Question: Using the following data:
'''
> mytable<-read.delim("mytable.csv",sep=",",header=T)
> class(mytable)
[1] "data.frame"
> mytable
count lang1 lang2
1 908446 ar ar
2 96 ar bg
3 73 ar bo
4 2 ar chr
5 61 ar da
6 1282 ar de
7 84 ar el
8 28067 ar en
9 1178 ar es
10 962 ar et
11 25945 ar fa
12 100 ar fi
13 765 ar fr
14 18 ar he
15 1 ar hi
16 1036 ar ht
17 267 ar hu
18 17 ar hy
19 3306 ar id
20 23 ar is
21 262 ar it
22 1 ar iu
23 265 ar ja
24 46 ar ka
25 400 ar ko
26 43 ar lt
27 160 ar lv
28 1 ar my
29 1539 ar nl
30 28 ar no
31 558362 ar none
32 507 ar pl
33 847 ar pt
34 577 ar ru
35 369 ar sk
36 309 ar sl
37 127 ar sv
38 1 ar ta
39 9 ar th
40 911 ar tl
41 585 ar tr
42 3 ar uk
43 46861 ar und
44 6499 ar ur
45 2245 ar vi
46 17 ar zh
47 13 ca ar
48 1 ca bg
49 27 ca da
50 100 ca de
51 946 ca en
52 8840 ca es
53 56 ca et
54 15 ca fi
55 912 ca fr
56 97 ca ht
57 64 ca hu
58 96 ca id
59 8 ca is
60 556 ca it
61 12 ca ja
62 2 ca ko
63 13 ca lt
64 58 ca lv
65 47 ca nl
66 6 ca no
67 7729 ca none
68 26 ca pl
69 1032 ca pt
70 10 ca ru
71 62 ca sk
72 57 ca sl
73 32 ca sv
74 93 ca tl
75 39 ca tr
76 275 ca und
77 53 ca vi
78 14 cs ar
79 33 cs bg
80 1 cs da
81 64 cs de
82 1729 cs en
83 162 cs es
84 47 cs et
85 6 cs fi
86 39 cs fr
87 27 cs ht
88 28 cs hu
89 30 cs id
90 2 cs is
91 30 cs it
92 5 cs ja
93 12 cs lt
94 26 cs lv
95 18 cs nl
96 790 cs none
97 77 cs pl
98 86 cs pt
99 366 cs ru
100 1497 cs sk
101 83 cs sl
102 2 cs sv
103 26 cs tl
104 16 cs tr
105 1 cs uk
106 186 cs und
107 60 cs vi
108 3 cs zh
'''
I'd like the similar counts to be clustered closer together in the following solution:
'''
> Xmytable<-xtabs(mytable$count ~ mytable$lang1 + mytable$lang2, mytable)
> heatmap(Xmytable)
'''

So here are my questions:
Thanks!
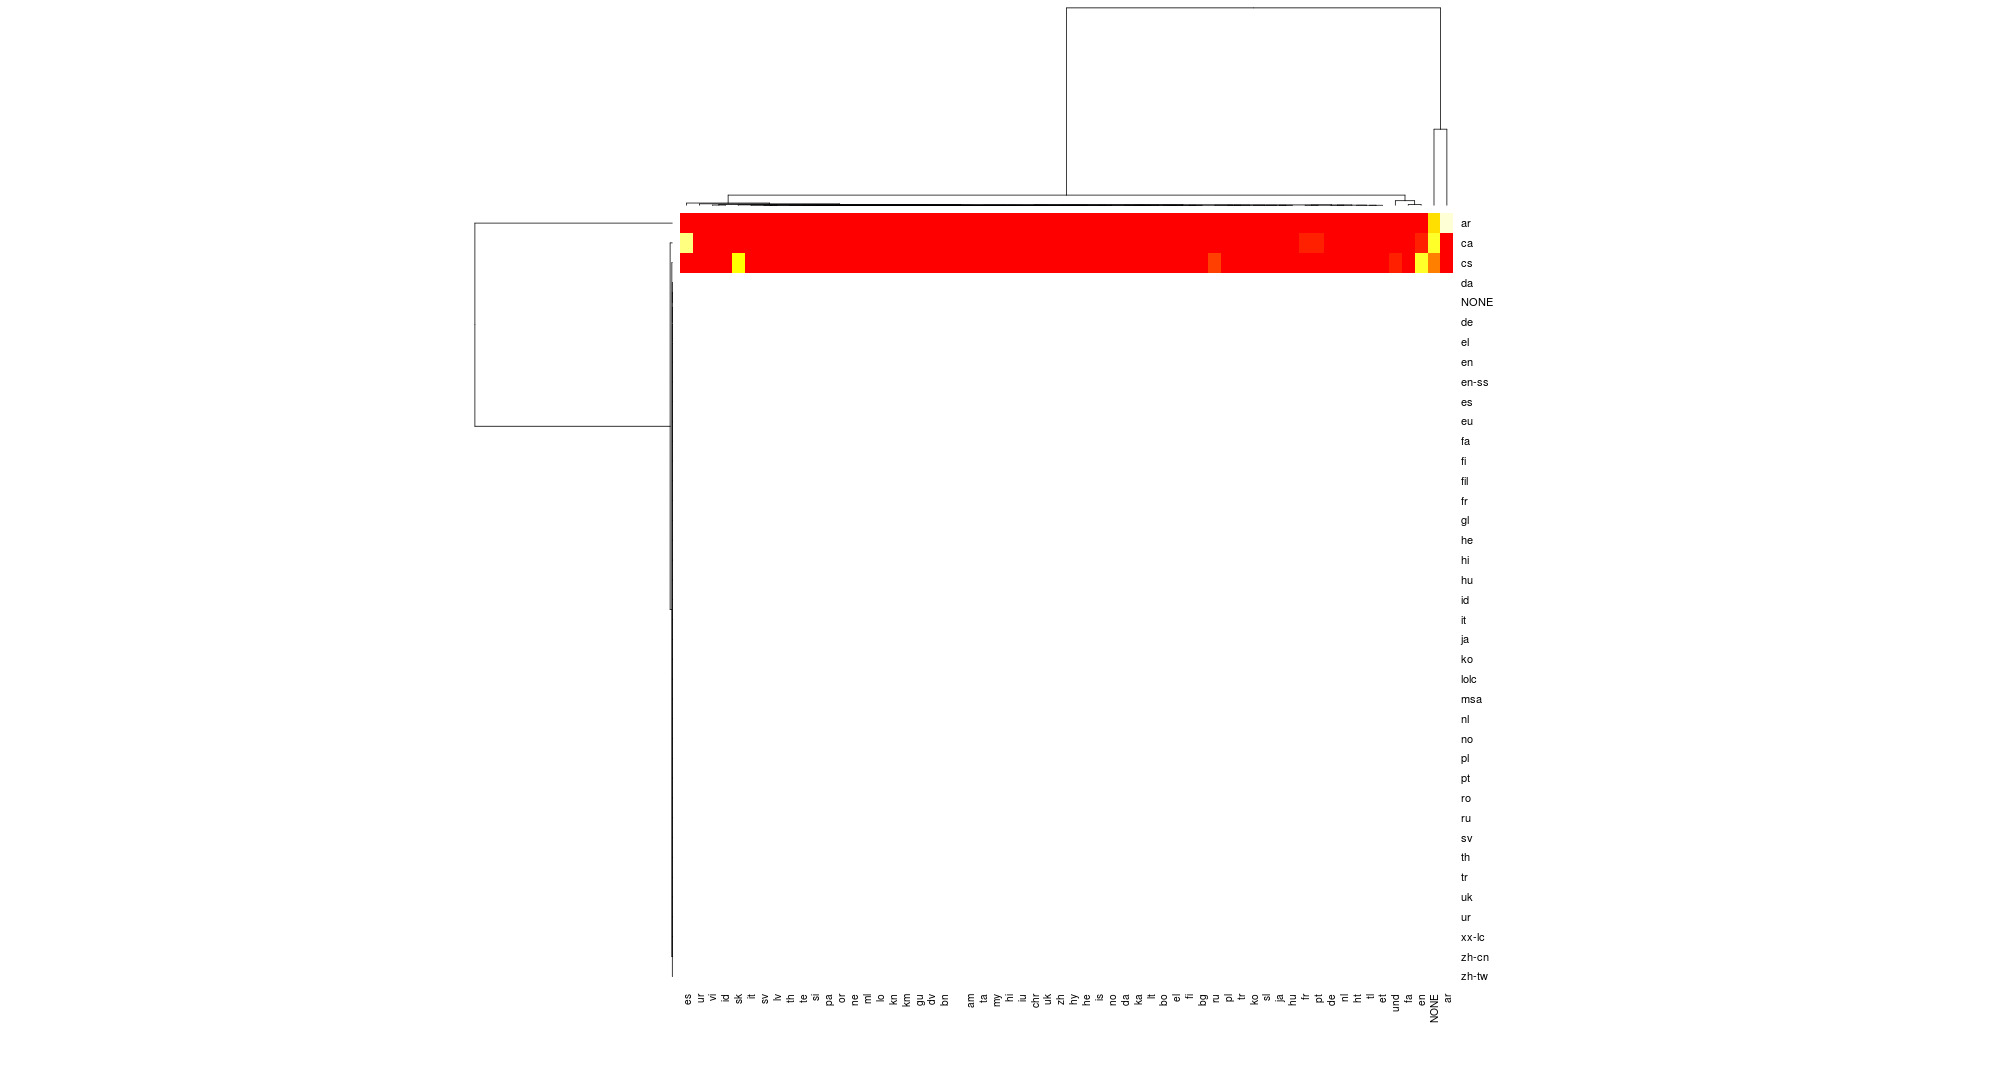
Answer: Here is the best option that I've found so far:

'''
mytable<-read.delim("mytable.csv",sep=",",header=T)
mytable$ln<-log(mytable$count)
mytable#count<-NULL
mytable
"bio","twit","ln"
"ar","ar",13.7194907264167
"ar","bg",4.56434819146784
"ar","bo",4.29045944114839
"ar","chr",0.693147180559945
"ar","da",4.11087386417331
"ar","de",7.15617663748062
"ar","el",4.43081679884331
"ar","en",10.2423497879763
"ar","es",7.07157336421153
"ar","et",6.86901445066571
"ar","fa",10.1637341918018
"ar","fi",4.60517018598809
"ar","fr",6.63987583382654
"ar","he",2.89037175789616
"ar","hi",0
"ar","ht",6.94312242281943
"ar","hu",5.58724865840025
"ar","hy",2.83321334405622
"ar","id",8.10349427838097
"ar","is",3.13549421592915
"ar","it",5.5683445037611
"ar","iu",0
"ar","ja",5.57972982598622
"ar","ka",3.8286413964891
"ar","ko",5.99146454710798
"ar","lt",3.76120011569356
"ar","lv",5.07517381523383
"ar","my",0
"ar","nl",7.33888813383888
"ar","no",3.3322045101752
"ar","NONE",13.2327627765388
"ar","pl",6.22851100359118
"ar","pt",6.74170069465205
"ar","ru",6.3578422665081
"ar","sk",5.91079664404053
"ar","sl",5.73334127689775
"ar","sv",4.84418708645859
"ar","ta",0
"ar","th",2.19722457733622
"ar","tl",6.81454289725996
"ar","tr",6.37161184723186
"ar","uk",1.09861228866811
"ar","und",10.7549410519963
"ar","ur",8.77940359789435
"ar","vi",7.71646080017636
"ar","zh",2.83321334405622
"ca","ar",2.56494935746154
"ca","bg",0
"ca","da",3.29583686600433
"ca","de",4.60517018598809
"ca","en",6.85224256905188
"ca","es",9.08704215563169
"ca","et",4.02535169073515
"ca","fi",2.70805020110221
"ca","fr",6.81563999007433
"ca","ht",4.57471097850338
"ca","hu",4.15888308335967
"ca","id",4.56434819146784
"ca","is",2.07944154167984
"ca","it",6.32076829425058
"ca","ja",2.484906649788
"ca","ko",0.693147180559945
"ca","lt",2.56494935746154
"ca","lv",4.06044301054642
"ca","nl",3.85014760171006
"ca","no",1.79175946922805
"ca","NONE",8.95273476710687
"ca","pl",3.25809653802148
"ca","pt",6.93925394604151
"ca","ru",2.30258509299405
"ca","sk",4.12713438504509
"ca","sl",4.04305126783455
"ca","sv",3.46573590279973
"ca","tl",4.53259949315326
"ca","tr",3.66356164612965
"ca","und",5.61677109766657
"ca","vi",3.97029191355212
"cs","ar",2.63905732961526
"cs","bg",3.49650756146648
"cs","da",0
"cs","de",4.15888308335967
"cs","en",7.45529848568329
"cs","es",5.08759633523238
"cs","et",3.85014760171006
"cs","fi",1.79175946922805
"cs","fr",3.66356164612965
"cs","ht",3.29583686600433
"cs","hu",3.3322045101752
"cs","id",3.40119738166216
"cs","is",0.693147180559945
"cs","it",3.40119738166216
"cs","ja",1.6094379124341
"cs","lt",2.484906649788
"cs","lv",3.25809653802148
"cs","nl",2.89037175789616
"cs","NONE",6.67203294546107
"cs","pl",4.34380542185368
"cs","pt",4.45434729625351
"cs","ru",5.90263333340137
"cs","sk",7.31121838441963
"cs","sl",4.4188406077966
"cs","sv",0.693147180559945
"cs","tl",3.25809653802148
"cs","tr",2.77258872223978
"cs","uk",0
"cs","und",5.2257466737132
"cs","vi",4.0943445622221
"cs","zh",1.09861228866811
Xmytable<-xtabs(mytable$ln ~ mytable$lang1 + mytable$lang2, mytable)
library(pheatmap)
pheatmap(Xmytable, cluster_rows=T)
'''
I'd like to add an option using ggplot(), which seems to require use of kmeans. However, I haven't been able to apply kmeans to this dataset due to the fact that I have non-numeric values, which is why the link shared above doesn't really answer the question for this situation (it's a useful link for heatmaps in general though).